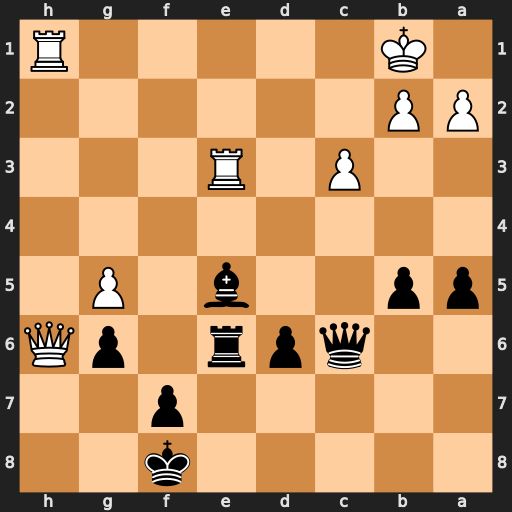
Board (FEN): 5k2/5p2/2qpr1pQ/pp2b1P1/8/2P1R3/PP6/1K5R
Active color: b
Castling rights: -
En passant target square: -
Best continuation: Bg7 Rxe6 Bxh6